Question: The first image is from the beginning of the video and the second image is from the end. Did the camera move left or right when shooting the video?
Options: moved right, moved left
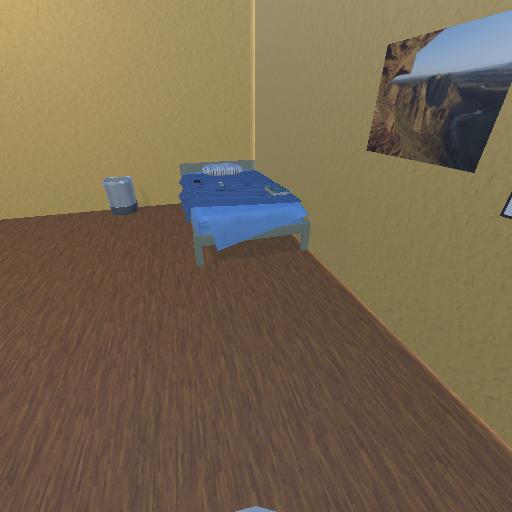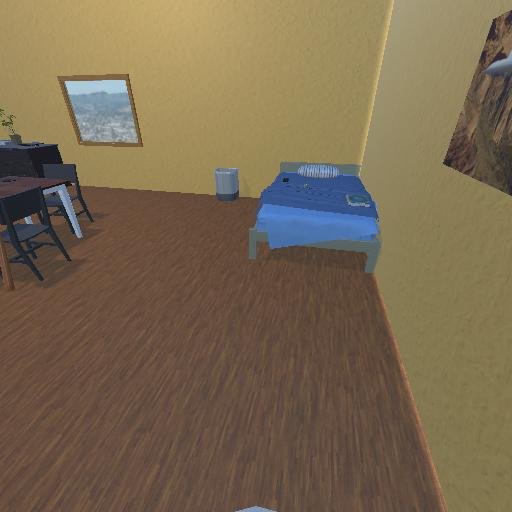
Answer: moved right